Question: I've tried to execute simple kernel with a kolibri bootloader.
It's being loaded into 1000:0000.
I don't understand, what's wrong in this part:
'''
...
; switch to PM
mov eax, cr0
or al, 1
mov cr0, eax
use32
PROTECTED_ENTRY:
mov ax, 00010000b ; DATA
mov ds, ax
mov ss, ax
mov esp, 0xFFFF
jmp $
mov ax, 00011000b ; VIDEO
mov es, ax
mov edi, 0
mov esi, string
int 1
jmp $
'''
'cause in debugger it looks like this

What's going on here? Why ES and DS aren't being changed?
P.S. i'm trying to get this kernel working with kolibri loader:
<URL>
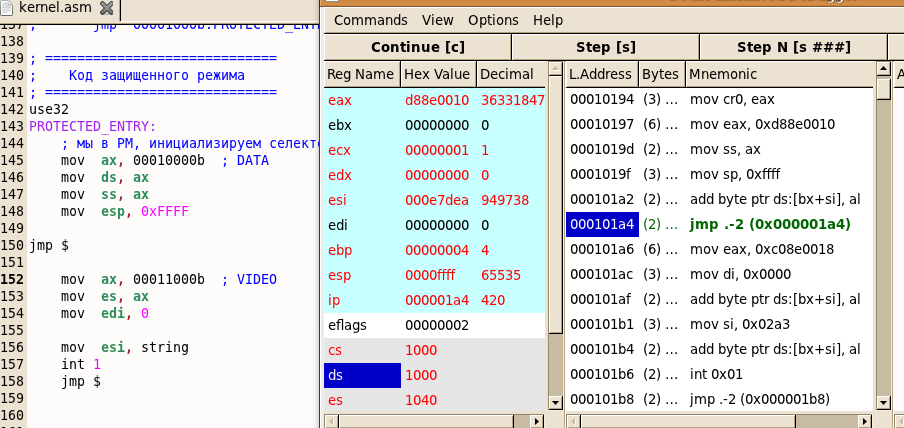
Answer: The processor does not automatically enter protected mode when you set the protected bit in 'cr0'. It enters protected mode when 'cs' is changed after that. The easiest way to do this is to insert a far jump immediately after writing to 'cr0'.
'''
mov cr0, eax
.db 066h
jmp CODE_SEGMENT:PROTECTED_ENTRY
use32
PROTECTED_ENTRY:
'''
Hopefully I got that right. (I'm used to AT&T syntax.) That '.db' is an operand size override to allow a 32 bit address.